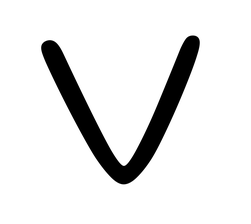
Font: Gluten_ExtraLight